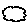
Label: cloud